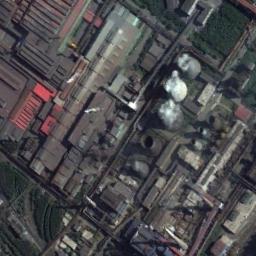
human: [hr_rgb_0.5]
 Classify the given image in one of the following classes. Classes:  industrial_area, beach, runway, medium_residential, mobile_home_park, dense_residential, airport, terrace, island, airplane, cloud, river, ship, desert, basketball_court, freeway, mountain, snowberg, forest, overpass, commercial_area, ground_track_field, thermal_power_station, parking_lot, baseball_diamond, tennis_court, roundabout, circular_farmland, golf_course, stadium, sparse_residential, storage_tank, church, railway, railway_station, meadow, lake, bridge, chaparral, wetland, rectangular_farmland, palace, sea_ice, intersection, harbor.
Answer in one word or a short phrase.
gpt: thermal_power_station